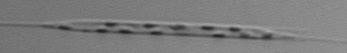
Label: Rhizosolenia